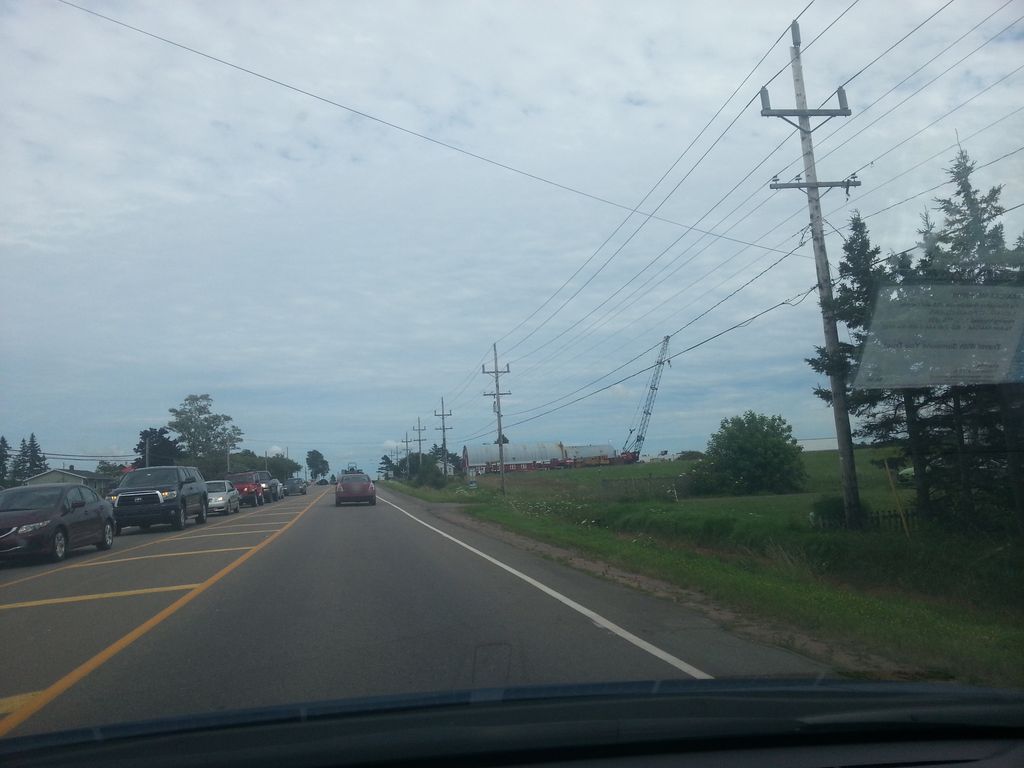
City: charlottetown